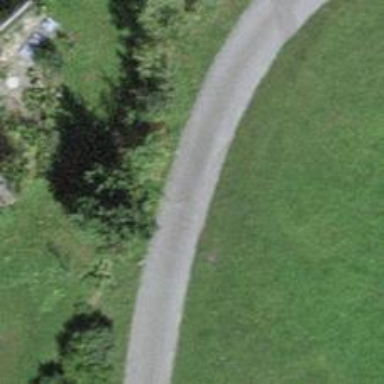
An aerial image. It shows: Track road.